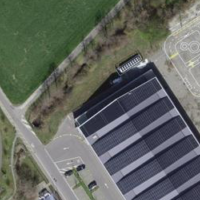
EUNIS habitat code: 55
Species observed at this site:
Tussilago farfara